Aerial crown-view tile of a tropical tree (Barro Colorado Island, Panama), acquired 20241112:
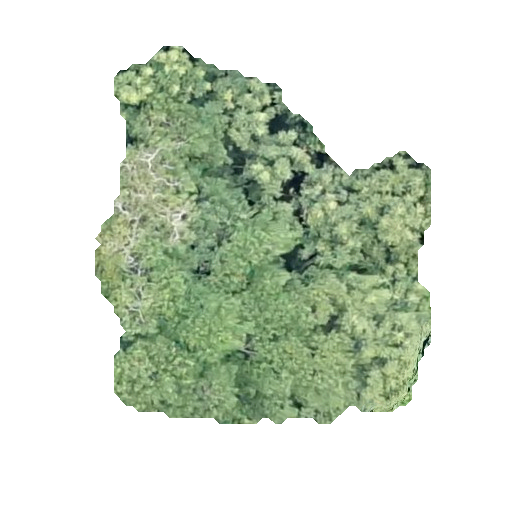
Species: Hura crepitans
GBIF accepted scientific name: Hura crepitans
Crown area: 148.1 m²